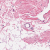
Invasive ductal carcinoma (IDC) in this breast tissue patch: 0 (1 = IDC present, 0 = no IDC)